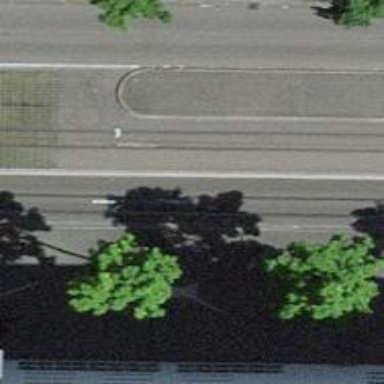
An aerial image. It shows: Tram stop for public transport.